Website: walmart
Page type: address-validator
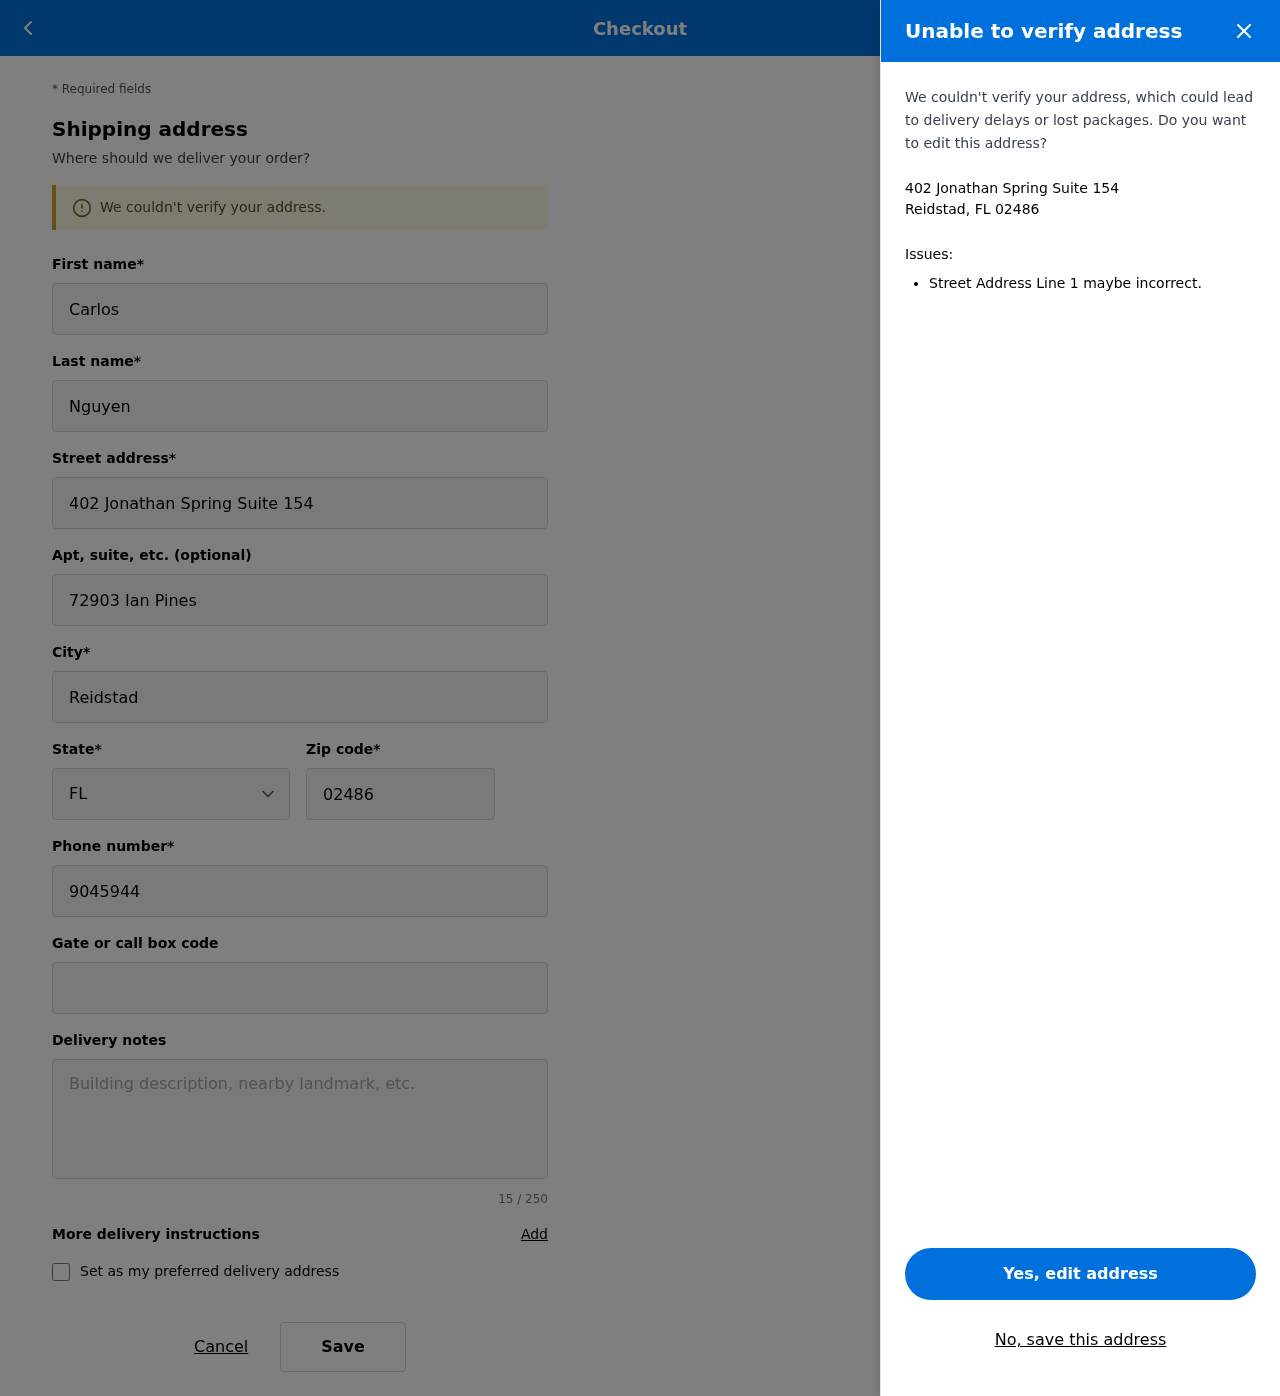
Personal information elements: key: PII_CITY_STATE_ZIP
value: Reidstad, FL 02486
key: PII_DELIVERY_INSTRUCTIONS
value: Gate code: 9521
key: PII_STATE_ABBR
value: FL
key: PII_STREET
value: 402 Jonathan Spring Suite 154
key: PII_FIRSTNAME
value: Carlos
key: PII_LASTNAME
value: Nguyen
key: PII_STREET2
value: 72903 Ian Pines
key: PII_CITY
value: Reidstad
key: PII_POSTCODE
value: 02486
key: PII_PHONE
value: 9045944256
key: PII_SECURITY_CODE
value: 62168